Question: Picture describes it better, so I am attaching it.

So, this is simple list. Green areas are clickable and what I want to achieve is centering texts inside those green buttons, but those texts also should be aligned to left side. Not sure if I am being clear enough, but I do hope picture will explain the idea.
Tried to play with flex, but not successfully.
'''
#container {
display: flex;
flex-direction: column;
align-items: center;
}
.item {
border: 1px solid red;
}
'''
'''
<div id="container">
<div id="otherContainer">
<div class="item">some text</div>
<div class="item">sone loooonger text</div>
<div class="item">text</div>
</div>
</div>
'''
I expect to have some clean css which would allow me to have desired result as you can see in picture. So, question is, is it even possible to achieve without hackish css/JS solutions?
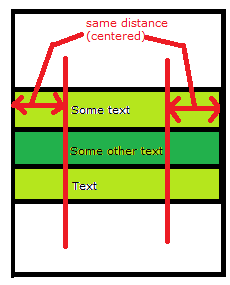
Answer: Yes, its possible to do this without javascript, but it comes with some limitations like having to set a max-width.
'''
button {
display: block;
width: 100%;
border: none;
}
div {
margin: 1rem auto;
max-width: 100px;
text-align: left;
}
.bg-green {
background: green;
}
.bg-lightgreen {
background: lightgreen;
}
'''
'''
<button class="bg-green">
<div>Some text</div>
</button>
<button class="bg-lightgreen">
<div>Some other text</div>
</button>
<button class="bg-green">
<div>Text</div>
</button>
'''